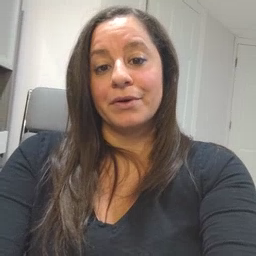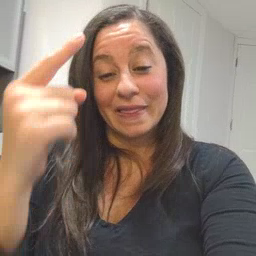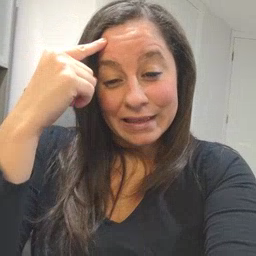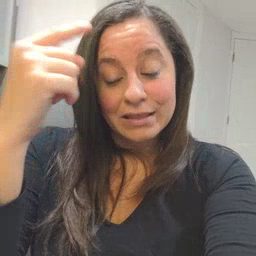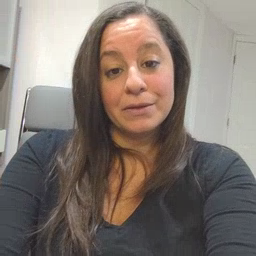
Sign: think